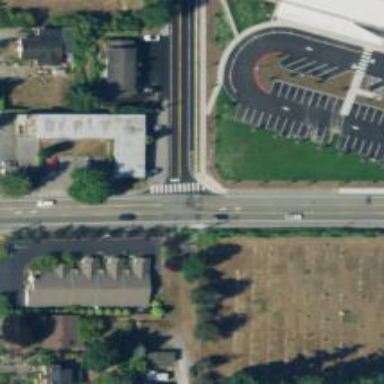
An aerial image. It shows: Marked road crossing.